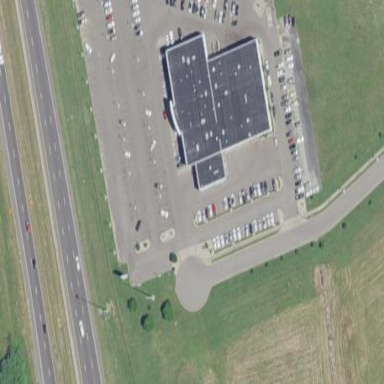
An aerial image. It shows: Building that houses car shop.